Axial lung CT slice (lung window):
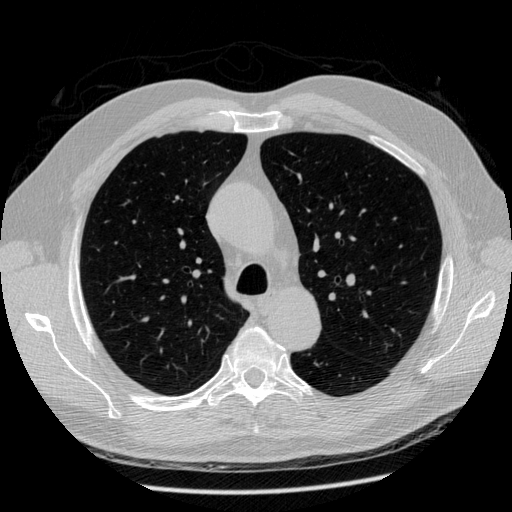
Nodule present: no